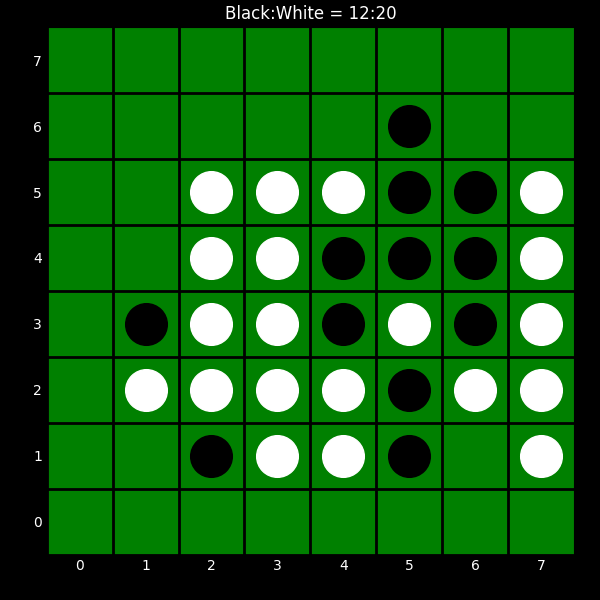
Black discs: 12
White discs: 20